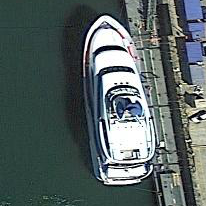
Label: Civil_yacht